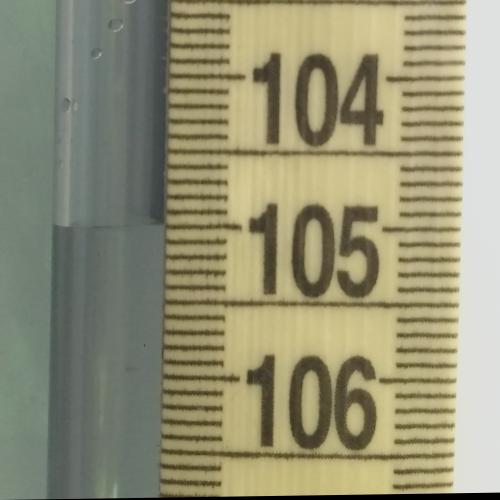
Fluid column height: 105.0 cm